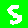
Digit: 5